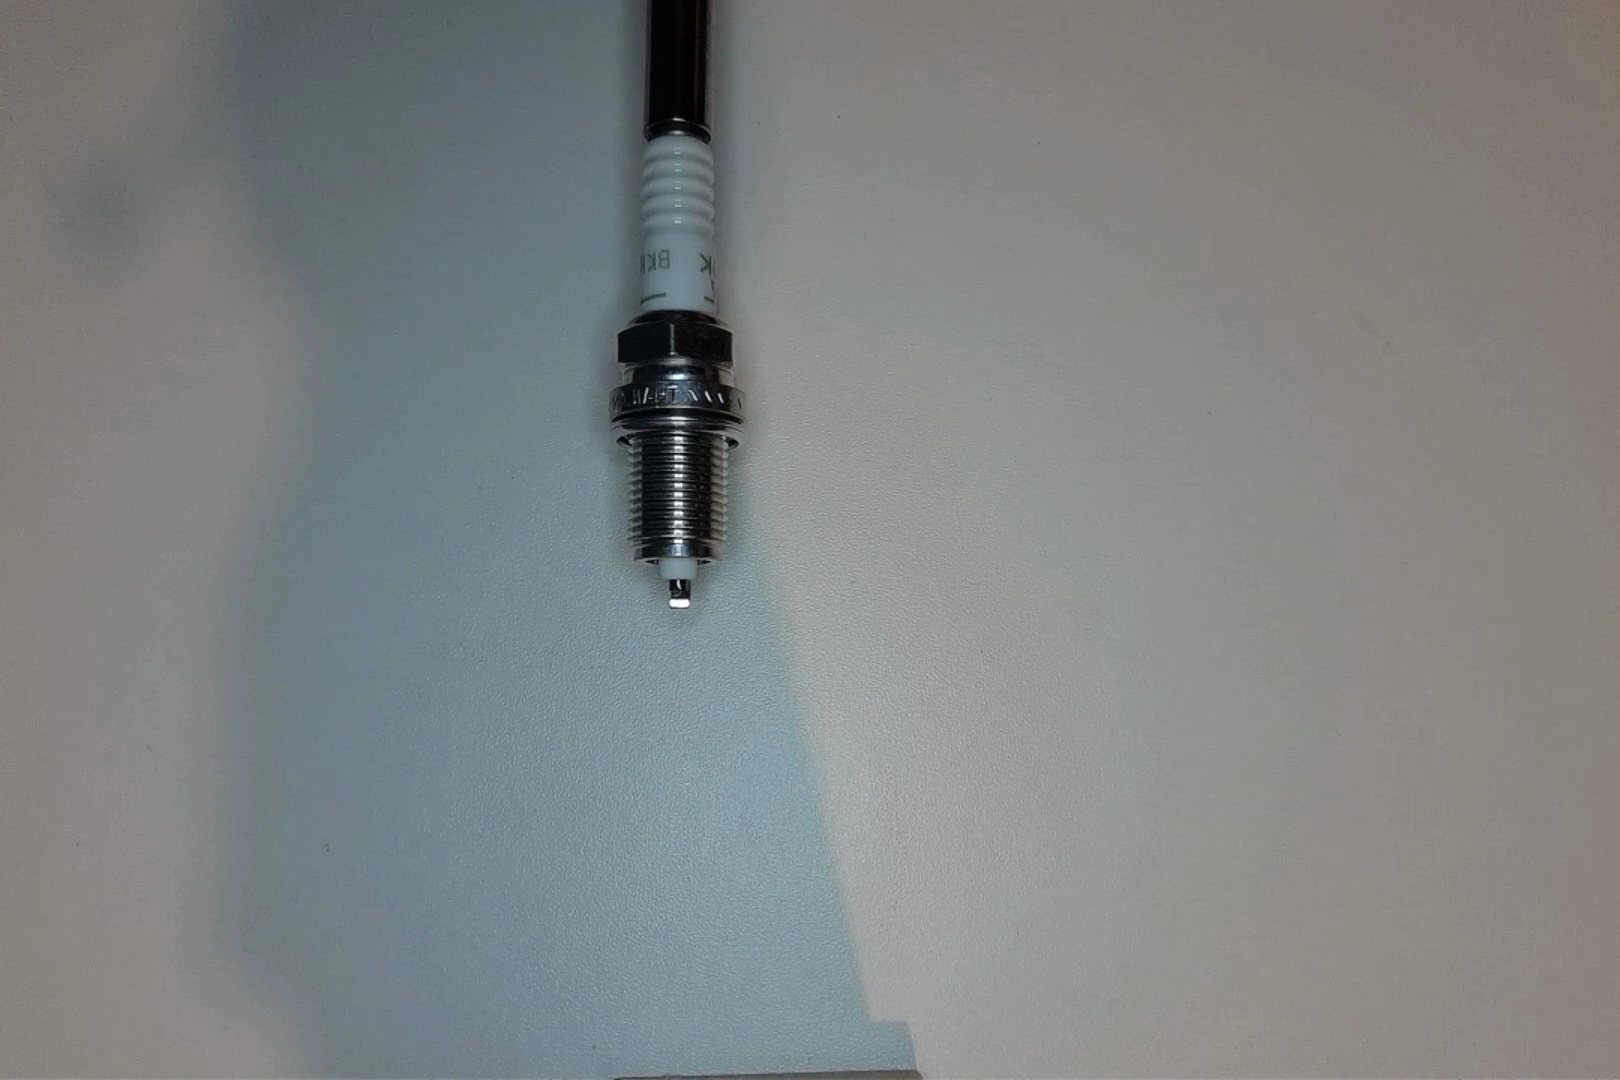
Label: normal